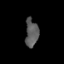
Tissue: skin
Cell type: Others
Senescence score: 0.6974
Nuclear area (px): 352
Mean DAPI intensity: 91.162